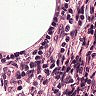
Metastatic tissue present: no